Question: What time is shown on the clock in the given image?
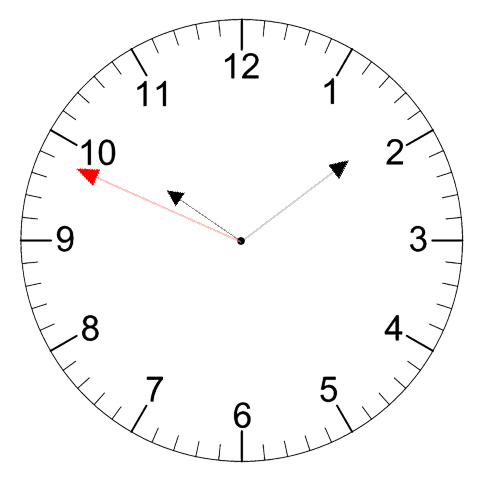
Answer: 10:08:49